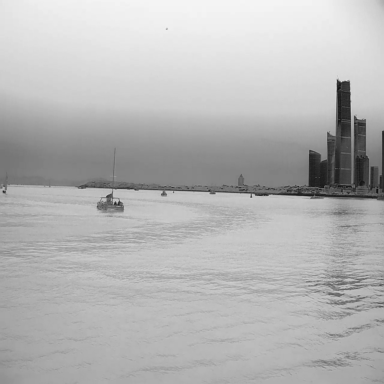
There are six objects shown in the infrared image, including two sailboats, a container_ship, and three bulk_carriers.